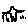
Label: bird